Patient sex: F
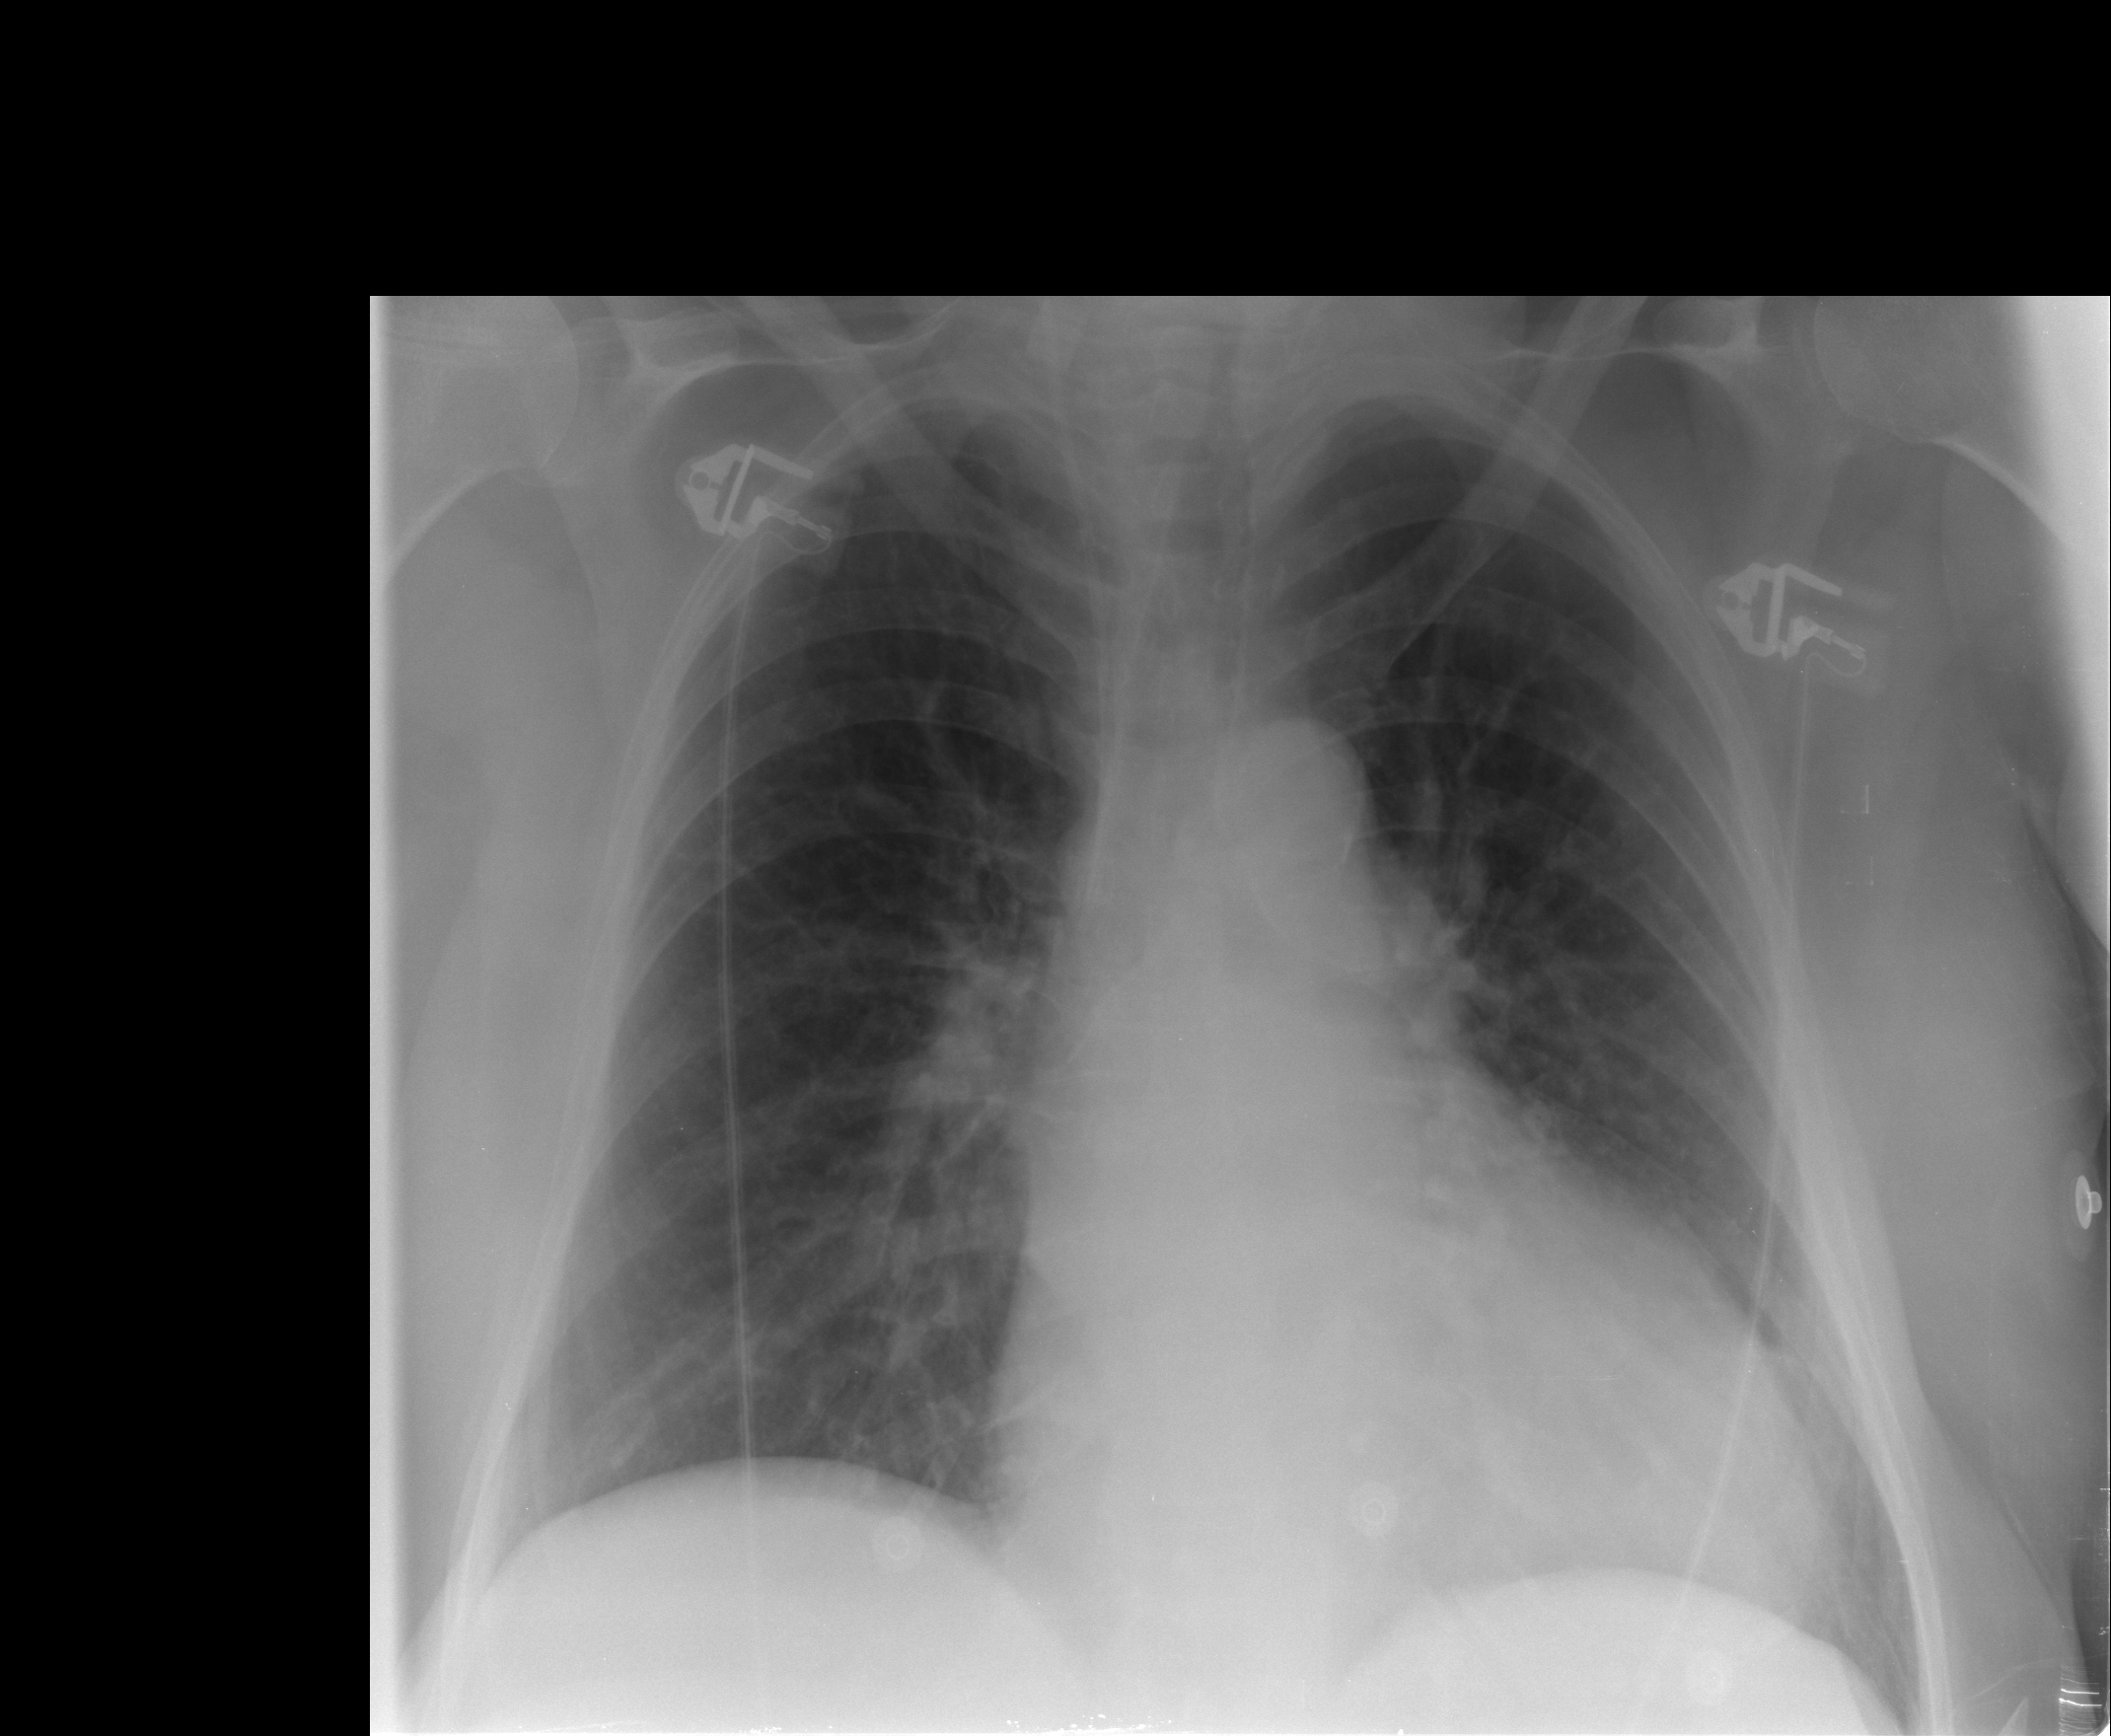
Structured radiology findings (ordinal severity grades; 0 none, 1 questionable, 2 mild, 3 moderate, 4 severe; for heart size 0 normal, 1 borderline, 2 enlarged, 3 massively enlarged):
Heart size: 2
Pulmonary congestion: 2
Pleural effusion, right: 0
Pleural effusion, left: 0
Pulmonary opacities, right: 0
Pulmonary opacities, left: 0
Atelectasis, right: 2
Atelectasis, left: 2